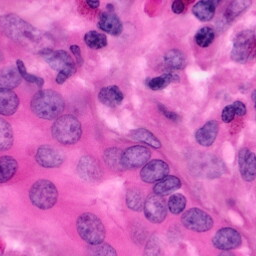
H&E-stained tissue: Pancreatic